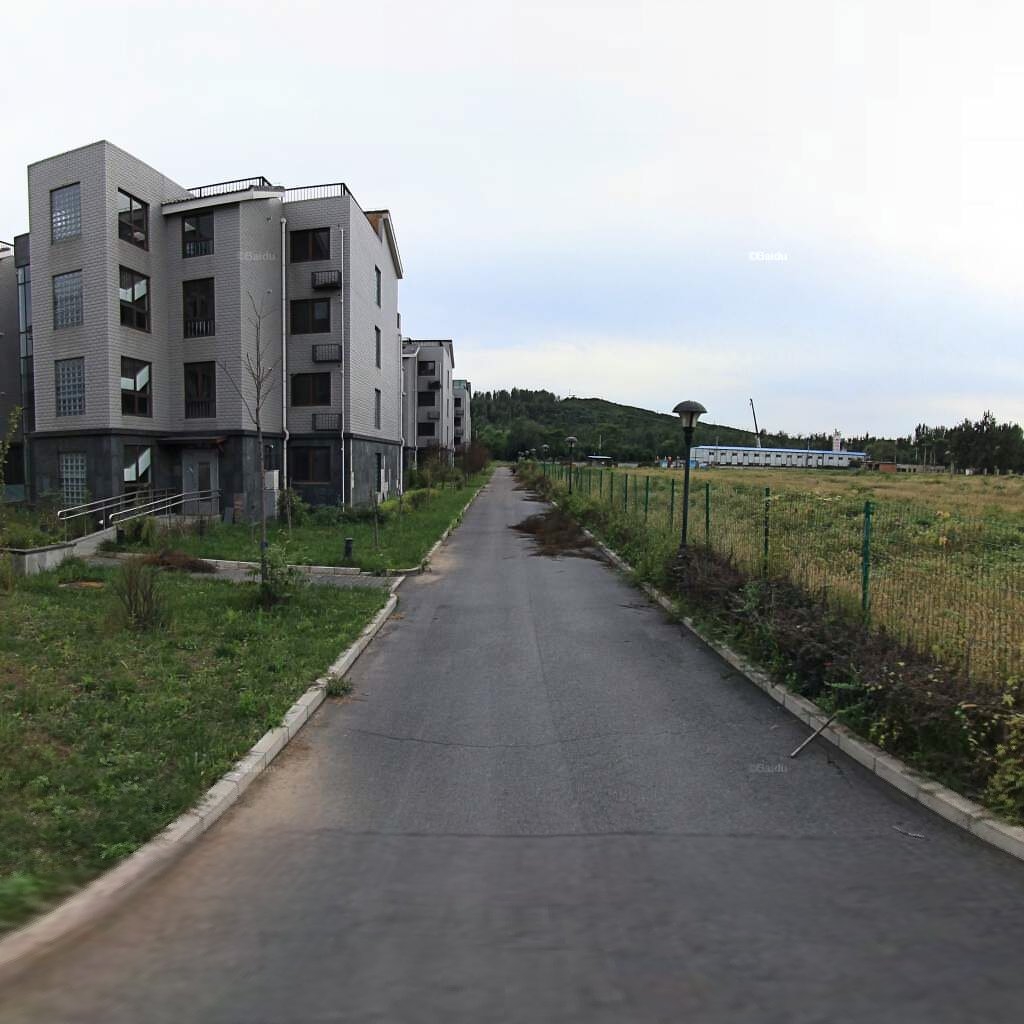
Region: Haidian
Road damage annotations: transverse crack